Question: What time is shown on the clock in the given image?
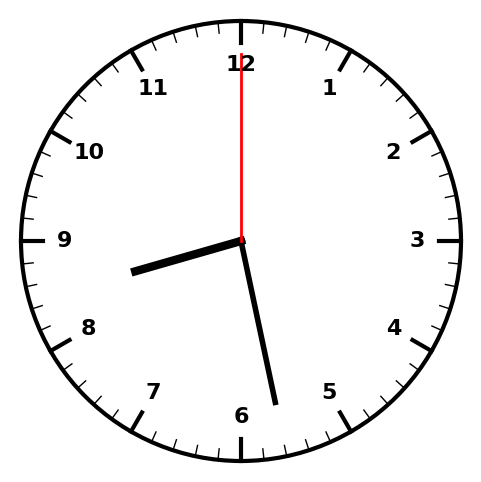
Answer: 08:28:00